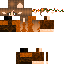
A female human skin with medium skin, wearing brown long hair dressed in a blue hoodie and black pants, featuring a closed mouth.